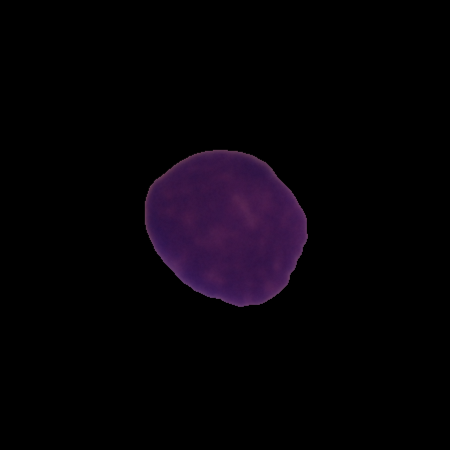
Label: healthy